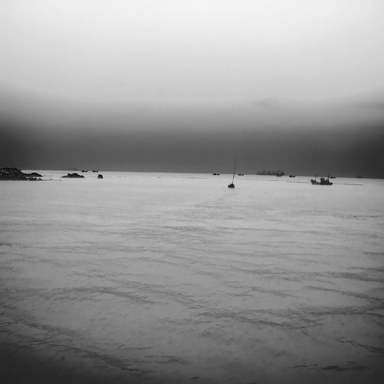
There are nine objects shown in the infrared image, including eight bulk_carriers, and a sailboat.